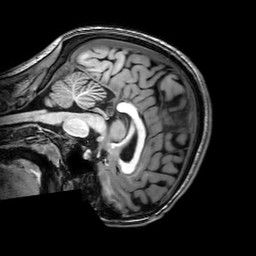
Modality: T1w
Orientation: sagittal
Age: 22
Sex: female
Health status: healthy
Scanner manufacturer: philips
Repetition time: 0.008406 s
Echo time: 0.00388 s